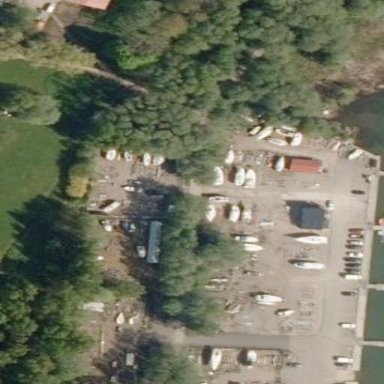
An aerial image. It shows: Boatyard located near waterway.